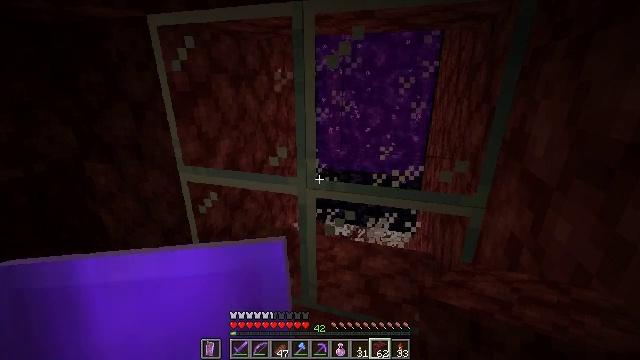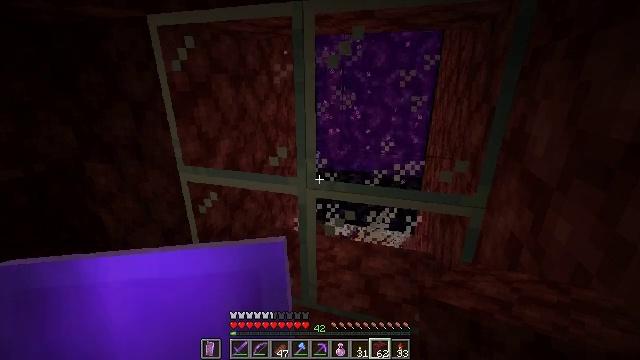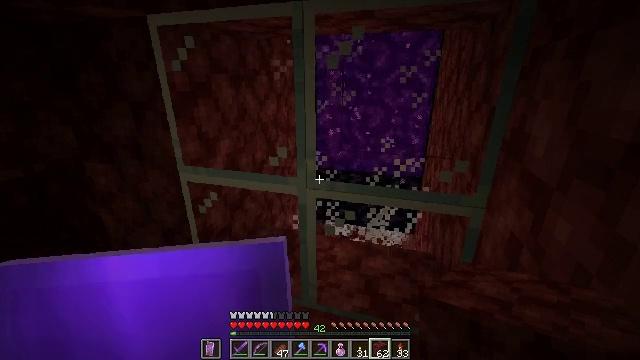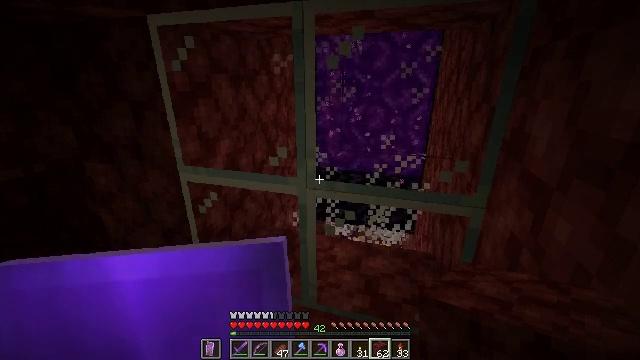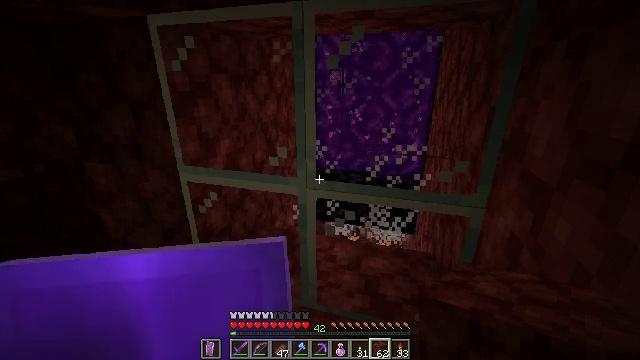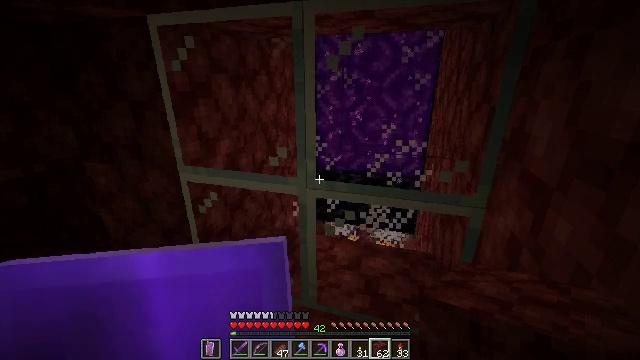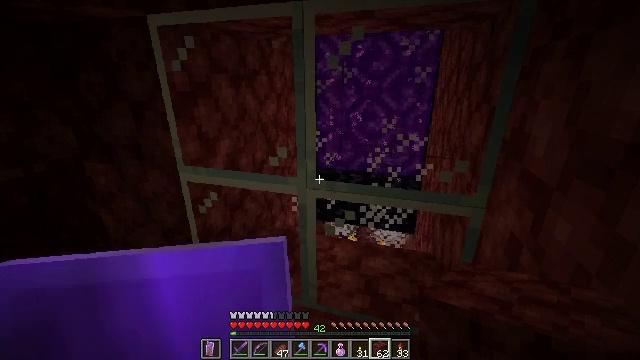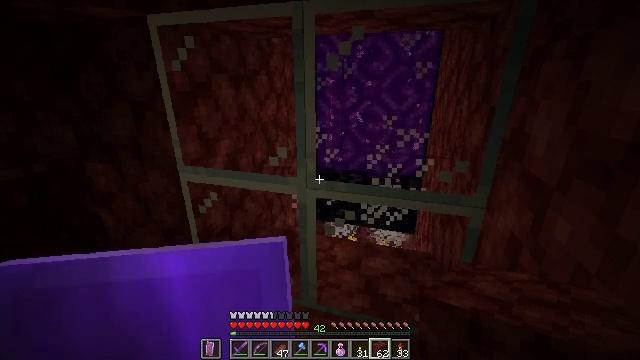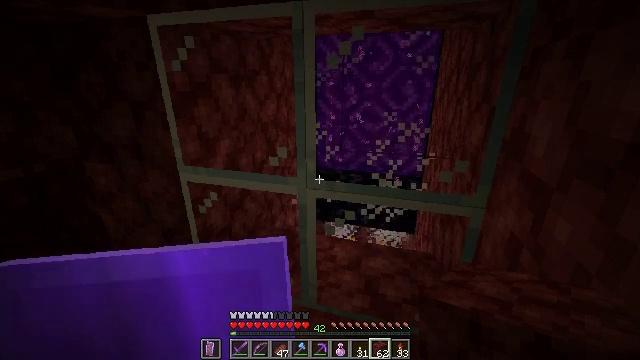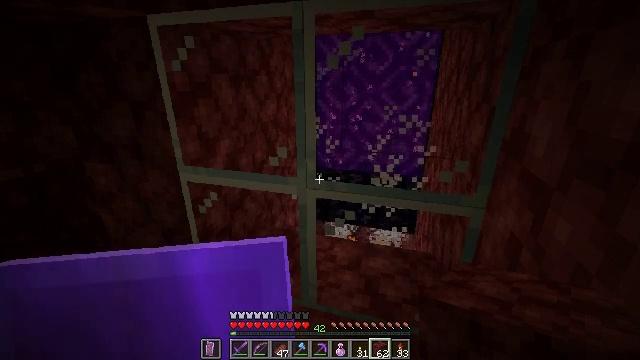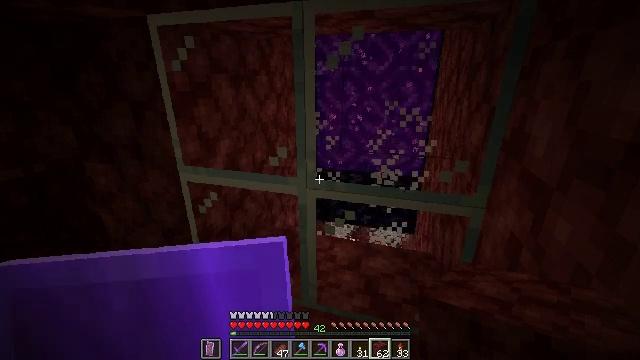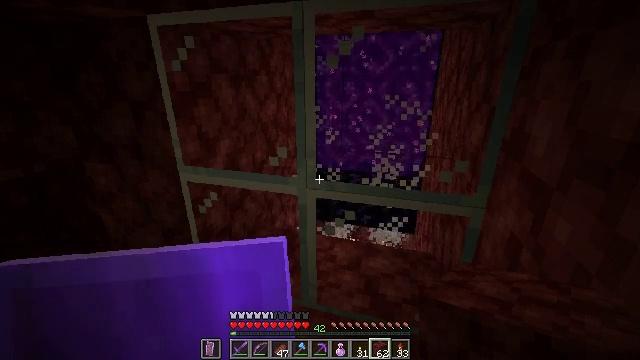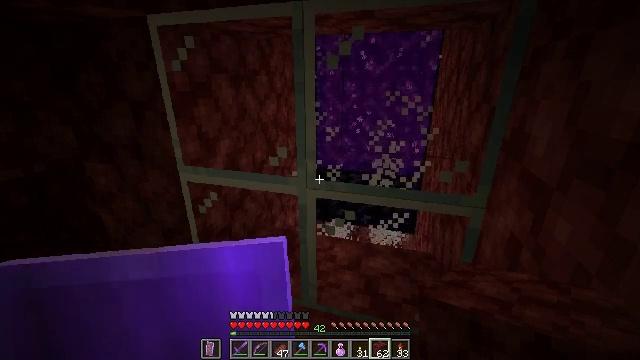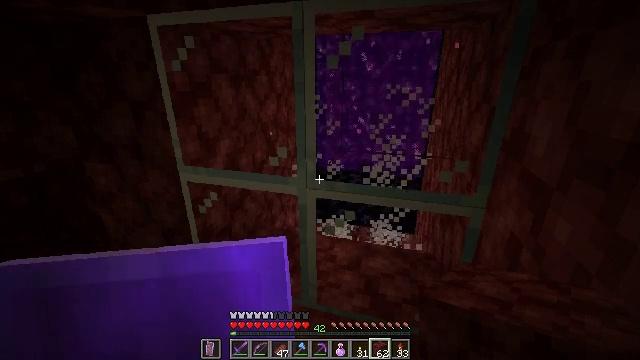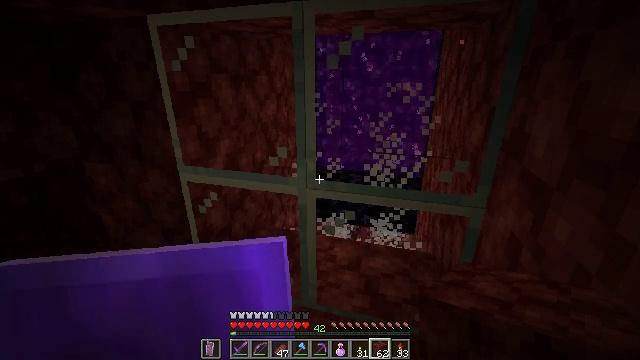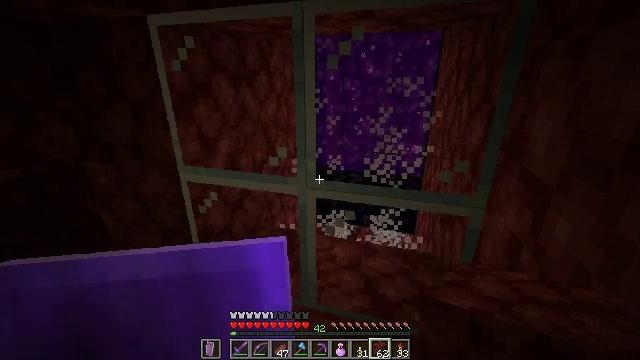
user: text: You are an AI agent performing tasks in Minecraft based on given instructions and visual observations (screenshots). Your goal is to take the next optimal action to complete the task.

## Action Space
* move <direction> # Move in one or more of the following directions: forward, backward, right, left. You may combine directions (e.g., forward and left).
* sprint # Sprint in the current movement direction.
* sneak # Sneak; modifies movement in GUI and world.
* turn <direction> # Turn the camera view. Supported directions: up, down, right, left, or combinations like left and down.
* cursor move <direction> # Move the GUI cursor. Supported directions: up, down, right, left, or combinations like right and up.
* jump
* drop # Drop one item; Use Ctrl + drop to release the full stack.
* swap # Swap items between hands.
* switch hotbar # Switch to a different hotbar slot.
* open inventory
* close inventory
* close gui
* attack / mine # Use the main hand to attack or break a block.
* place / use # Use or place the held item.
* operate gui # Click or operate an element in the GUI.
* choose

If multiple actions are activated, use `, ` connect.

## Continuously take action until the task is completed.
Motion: motion action
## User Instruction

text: mine block cyan shulker box
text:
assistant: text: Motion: no_op
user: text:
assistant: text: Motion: no_op
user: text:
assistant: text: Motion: no_op
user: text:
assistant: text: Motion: no_op
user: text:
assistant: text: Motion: no_op
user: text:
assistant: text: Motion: no_op
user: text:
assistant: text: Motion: no_op
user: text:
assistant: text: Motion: no_op
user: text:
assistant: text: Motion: no_op
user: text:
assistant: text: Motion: no_op
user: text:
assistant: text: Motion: no_op
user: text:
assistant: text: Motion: no_op
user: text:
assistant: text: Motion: no_op
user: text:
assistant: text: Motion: no_op
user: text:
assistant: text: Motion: no_op
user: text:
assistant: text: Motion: no_op
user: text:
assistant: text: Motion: no_op
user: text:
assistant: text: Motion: no_op
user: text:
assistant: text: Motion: turn right and down
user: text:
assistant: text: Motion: no_op
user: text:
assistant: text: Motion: no_op
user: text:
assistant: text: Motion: no_op
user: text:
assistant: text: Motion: no_op
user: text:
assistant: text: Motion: no_op
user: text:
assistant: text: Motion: no_op
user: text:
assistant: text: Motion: no_op
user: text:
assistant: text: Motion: turn right
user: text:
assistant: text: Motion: turn right and down
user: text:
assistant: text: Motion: turn right and down
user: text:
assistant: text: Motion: turn right and down